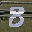
Label: 8